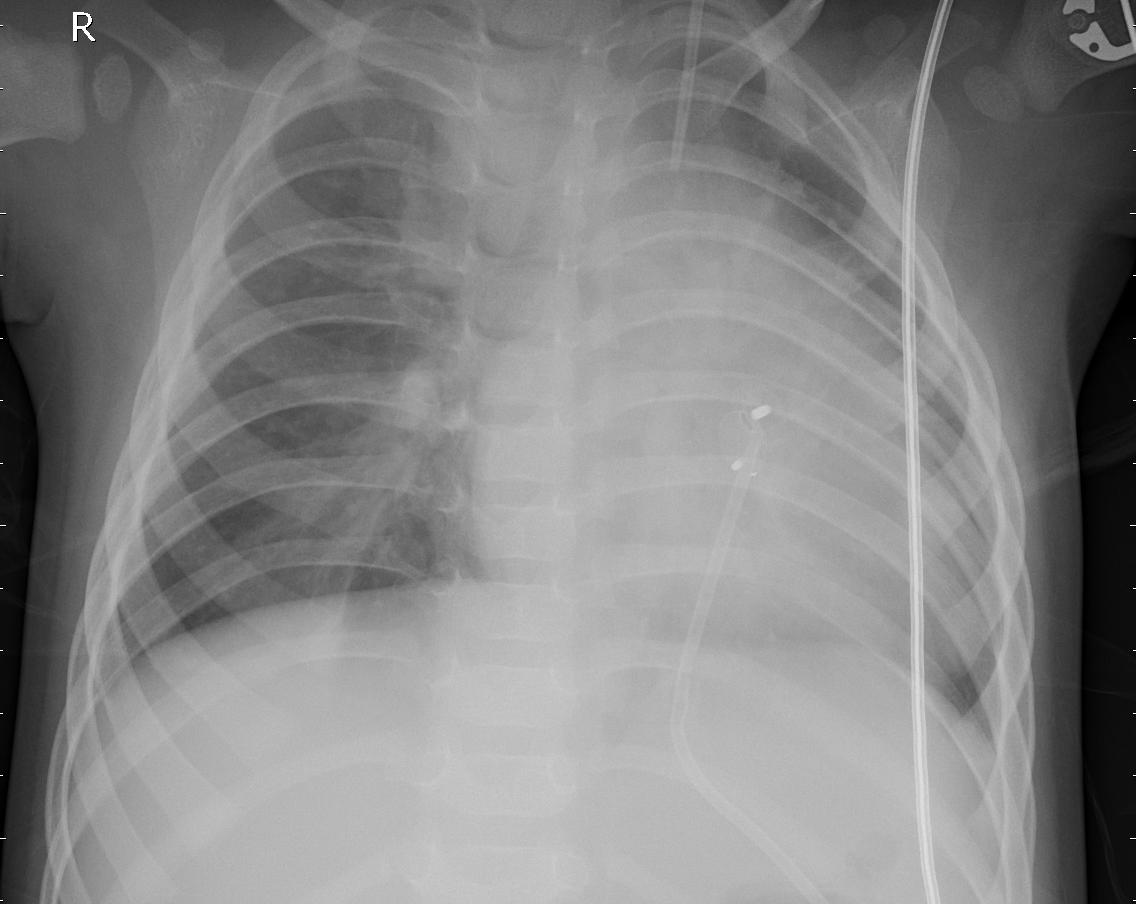
Diagnosis: PNEUMONIA